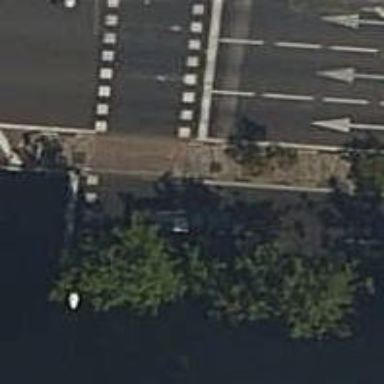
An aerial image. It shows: View of zebra crossing with traffic signals.